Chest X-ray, PA view. Patient: 46 years old, sex M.
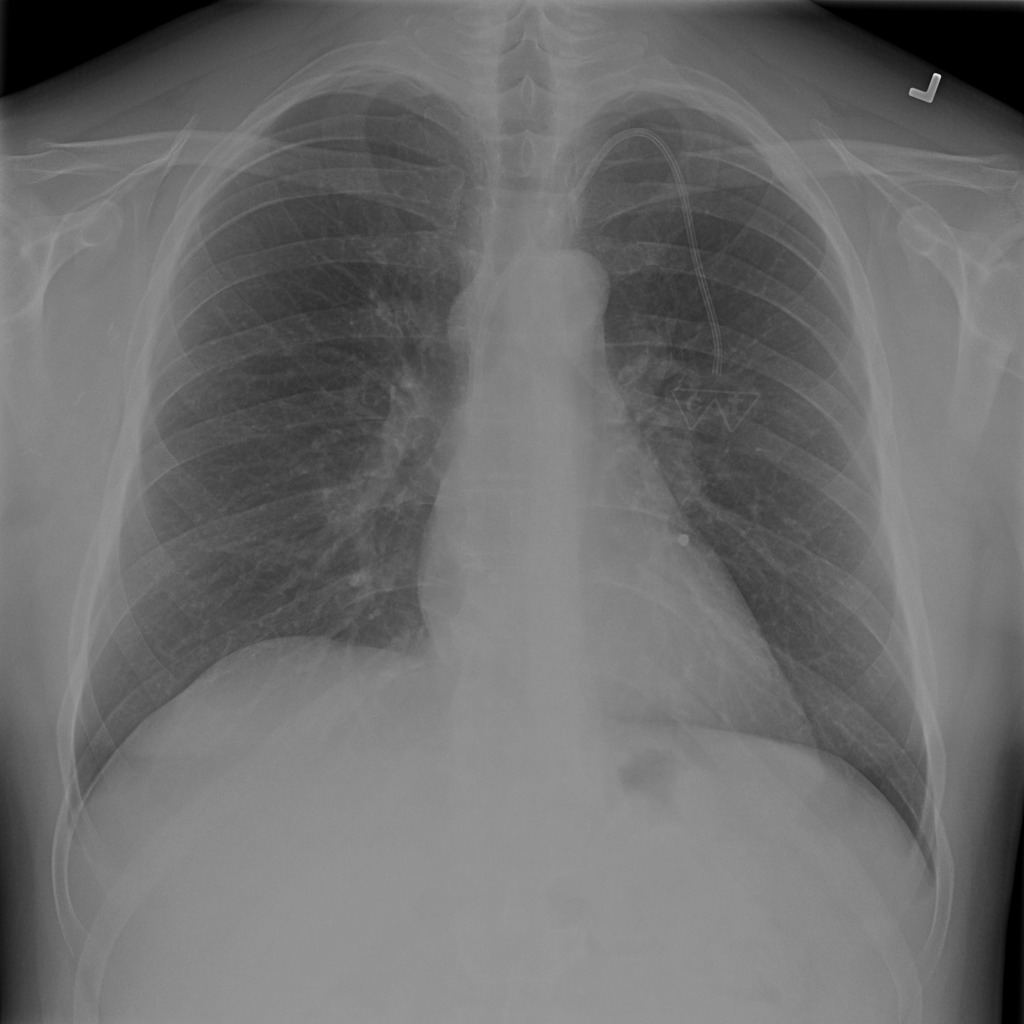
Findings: No Finding